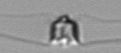
Label: Chaetoceros_didymus